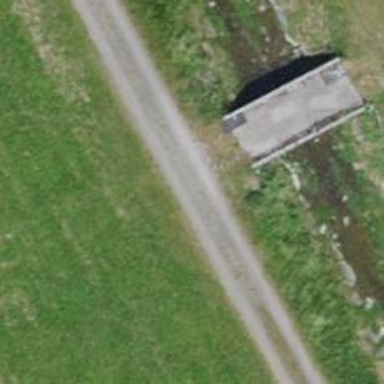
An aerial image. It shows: Grassy track with grade5 tracktype.